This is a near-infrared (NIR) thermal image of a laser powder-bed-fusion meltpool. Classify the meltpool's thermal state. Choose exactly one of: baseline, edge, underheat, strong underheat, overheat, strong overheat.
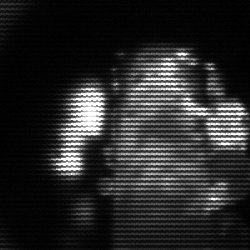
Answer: strong underheat